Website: lowes
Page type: order-returns
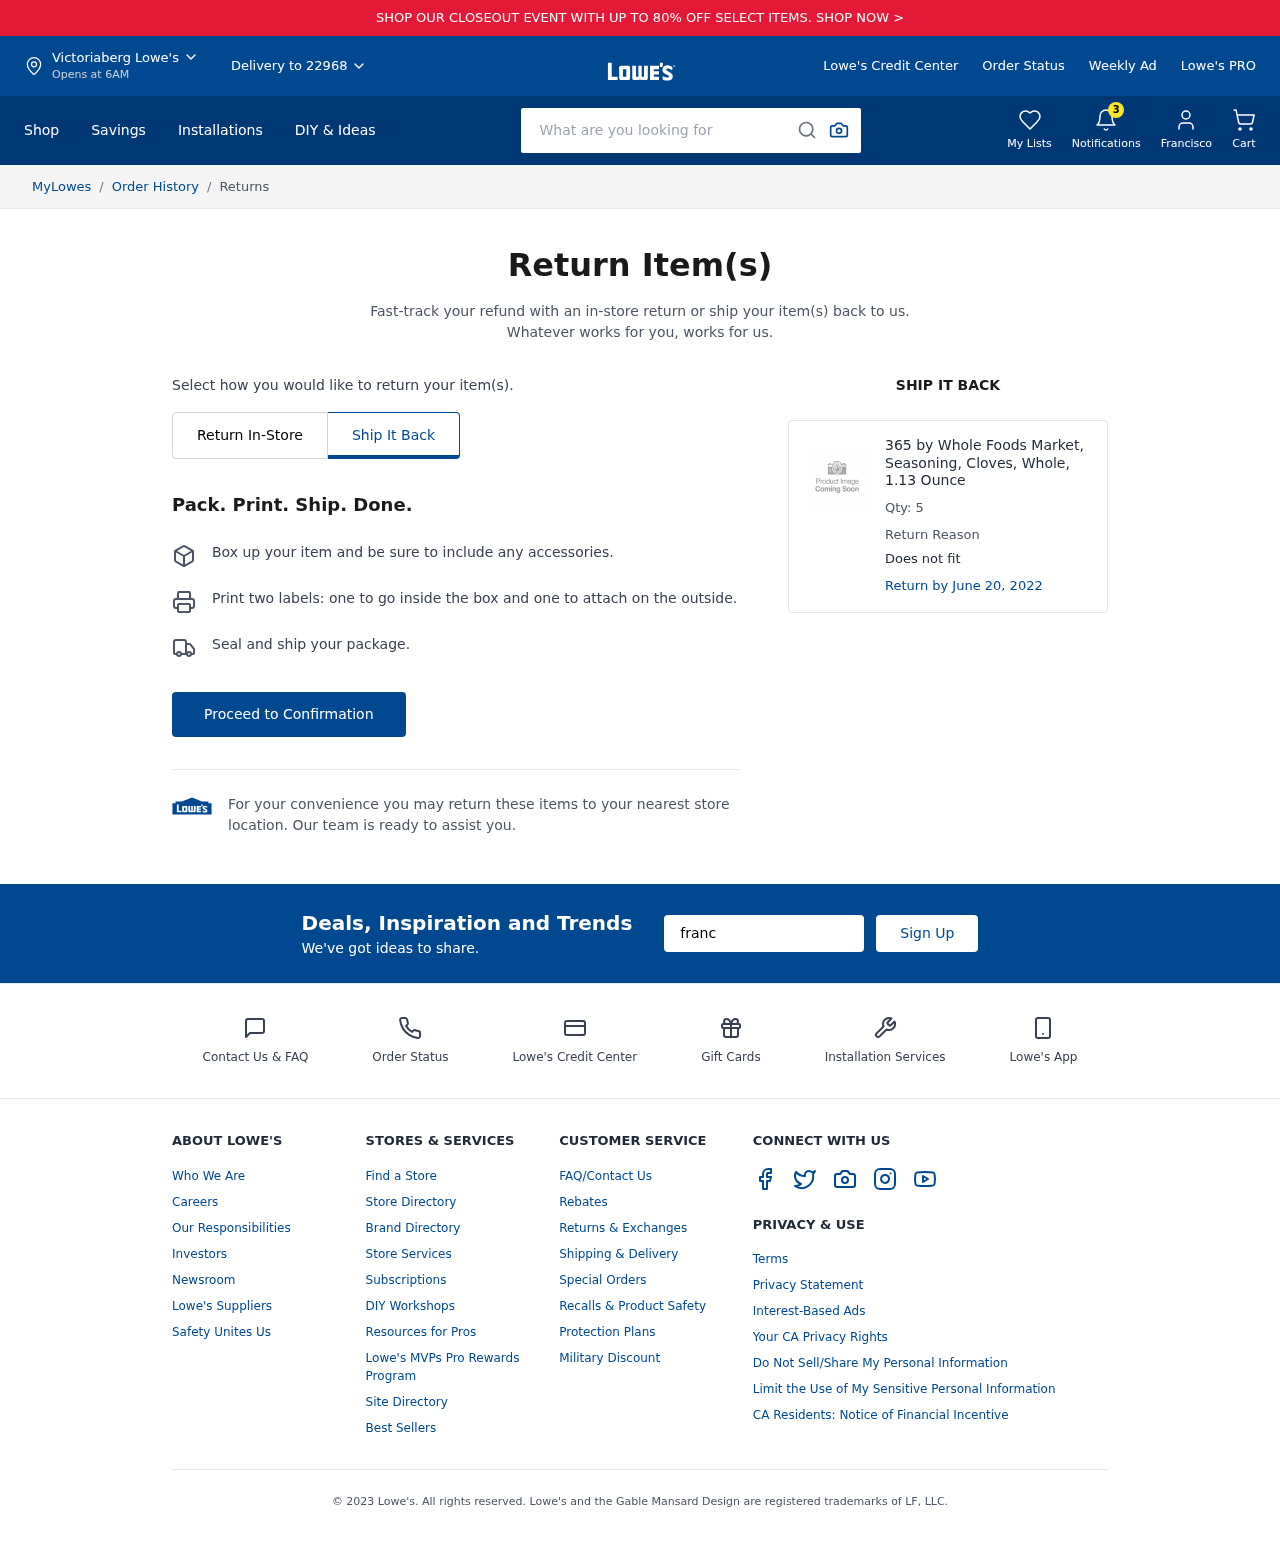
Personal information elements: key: PII_CITY
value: Victoriaberg
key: PII_EMAIL
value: franciscoshelton@yahoo.com
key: PII_FIRSTNAME
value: Francisco
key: PII_POSTCODE
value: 22968
Product elements: key: PRODUCT1_NAME
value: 365 by Whole Foods Market, Seasoning, Cloves, Whole, 1.13 Ounce
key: PRODUCT1_QUANTITY
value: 5
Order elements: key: ORDER_RETURN_BY_DATE
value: June 20, 2022
Search elements: key: HEADER_SEARCH
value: What are you looking for
Other elements: key: NOTIFICATION_COUNT
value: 3